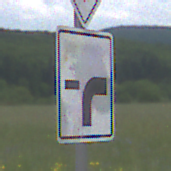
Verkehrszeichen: VerlaufVorfahrtsstrasse9
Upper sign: Vorfahrtsstrasse
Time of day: Midday
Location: Outdoor (RoadRail)
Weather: PartlyCloudy
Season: NotSpecified
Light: Natural